Question: I have a little app that I am working on with wxPython.
I have a scrolled window using 'wx.ScrolledWindow'. It seems to refuse to repaint the contents when it is scrolled.
Example:

Code that created above example:
'''
import wx
class SaveEdFrame(wx.Frame):
def __init__(self, *args, **kwds):
kwds["style"] = wx.DEFAULT_FRAME_STYLE|wx.EXPAND
wx.Frame.__init__(self, *args, **kwds)
self.__do_layout()
self.Bind(wx.EVT_SIZE, self.onSize)
def __mainSizer(self):
self.mainSizer = wx.BoxSizer(wx.VERTICAL)
for key in xrange(30):
self.headerLabel = wx.StaticText(self, -1, "TestStr %s" % key)
self.mainSizer.Add(self.headerLabel)
return self.mainSizer
def __do_layout(self):
## begin wxGlade: SaveEdFrame.__do_layout
self.scroll = wx.ScrolledWindow(self, style=wx.FULL_REPAINT_ON_RESIZE)
self.scroll.SetScrollbars(1, 10, 1, 10)
self.scroll.SetSizer(self.__mainSizer())
def onSize(self, event):
self.scroll.SetSize(self.GetClientSize())
self.Refresh()
if __name__ == "__main__":
app = wx.App(0)
mainFrame = SaveEdFrame(None)
app.SetTopWindow(mainFrame)
mainFrame.Show(True)
app.MainLoop()
'''
I've been digging through the wxDocs, and it seems to me that one solution would be to subclass 'wx.ScrolledWindow', manually catch 'wx.EVT_SCROLLWIN' events, and then explicitly redraw the window, but my attempts to do that failed when calling 'self.Refresh()' did not cause the interior of the 'wx.ScrolledWindow' to repaint.
Anyways, it seems to me that the whole point of the 'wx.ScrolledWindow' object is that it should handle repainting itself when scrolled.
What am I doing wrong?
Platform is W7-x64, python 2.7 32 bit, wxPython 2.8.11.0
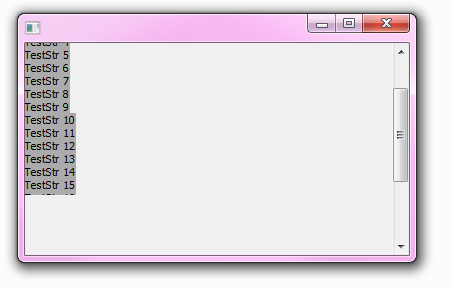
Answer: I think the problem there is that your wx.StaticText widgets are children of the SaveEdFrame, not the ScrolledWindow. The ScrolledWindow is being redrawn over them as you scroll it. Try:
'''
headerLabel = wx.StaticText(self.scroll, -1, "TestStr %s" % key)
self.mainSizer.Add(headerLabel)
'''